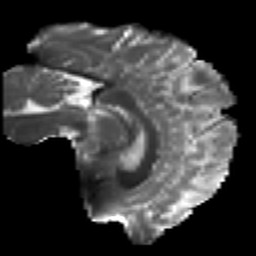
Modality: T2w
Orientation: sagittal
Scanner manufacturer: ge
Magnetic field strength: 3 T
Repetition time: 7.98 s
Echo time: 0.0701 s